Question: I have routing set up as follows:
'''
void RegisterRoutes(RouteCollection routes)
{
routes.MapPageRoute("", "Home", "~/Default.aspx");
......
}
'''
I'm implementing breadcrumbs using a SiteMapPath control:
'''
<asp:SiteMapPath ID="SiteMapPath1" CssClass="breadCrumbs" runat="server">
</asp:SiteMapPath>
'''
Web.sitemap is set up as follows:
'''
<?xml version="1.0" encoding="utf-8" ?>
<siteMap xmlns="http://schemas.microsoft.com/AspNet/SiteMap-File-1.0" >
<siteMapNode url="Home" title="Home" description="Home">
<siteMapNode url="~/About" title="About" description="About">
<siteMapNode url="~/History" title="History"
description="History" />
</siteMapNode>
</siteMapNode>
</siteMap>
'''
My problem is that when I navigate to mysite.com instead of mysite.com/default.aspx, the Home breadcrumb node does not appear. What am I missing?
I managed to get the "Home" node to display by updating Web.sitemap as follows:
'''
<?xml version="1.0" encoding="utf-8" ?>
<siteMap xmlns="http://schemas.microsoft.com/AspNet/SiteMap-File-1.0" >
<siteMapNode url="Home" title="Home" description="Home">
<siteMapNode url="~/Default.aspx" title="" description="" />
<siteMapNode url="~/About" title="About" description="About">
<siteMapNode url="~/History" title="History"
description="History" />
</siteMapNode>
</siteMapNode>
</siteMap>
'''
The only remaining problem is that the path separator is still displaying on home page for mysite.com
Is there a way to programatically render the separator invisible for the home page? The SiteMapPath control itself is in a master page.

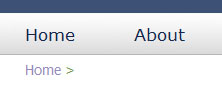
Answer: Maybe you should change your sitemap file as follows :
'''
<?xml version="1.0" encoding="utf-8" ?>
<siteMap xmlns="http://schemas.microsoft.com/AspNet/SiteMap-File-1.0" >
<siteMapNode url="~/" title="Global Site Name or Welcome Message" description="Home">
<siteMapNode url="~/Home" title="Home" description="" />
<siteMapNode url="~/About" title="About" description="About">
<siteMapNode url="~/History" title="History"
description="History" />
</siteMapNode>
</siteMapNode>
</siteMap>
'''
and from the sitemapdatasource you should set 'ShowStartingNode="false"' and I think that this solves both of your problems at once...
NOTE: of course this will require that you made this change in the global.asax file (VB):
'''
RouteTable.Routes.MapPageRoute("Home0", "", "~/Default.aspx", True)
RouteTable.Routes.MapPageRoute("Home1", "Home", "~/Default.aspx", True)
'''
hope this helps...